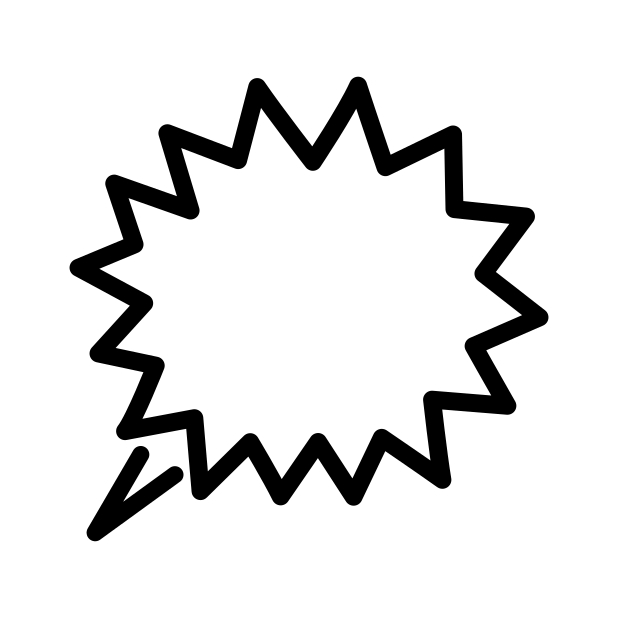
Emoji: 🗯
Name: right anger bubble
Unicode: 0x1f5ef